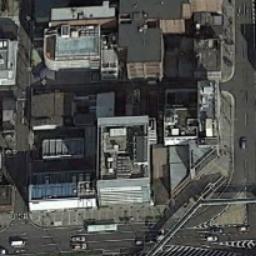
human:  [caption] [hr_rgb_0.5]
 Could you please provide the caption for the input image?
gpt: A commercial area with lots of buildings of different heights is surrounded by roads and an overpass is next to the commercial area .

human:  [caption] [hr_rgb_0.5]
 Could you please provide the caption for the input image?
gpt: There are several cars on the road next to the building .

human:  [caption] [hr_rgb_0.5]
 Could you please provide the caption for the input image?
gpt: The commercial area is near the road with many cars .

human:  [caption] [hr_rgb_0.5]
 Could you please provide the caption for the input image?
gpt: In a commercial district there are several tall buildings of different shapes and several roads with many cars .

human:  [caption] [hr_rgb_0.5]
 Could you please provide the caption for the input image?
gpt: It is a cross road traverses the commercial area .